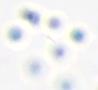
Label: Phaeocystis